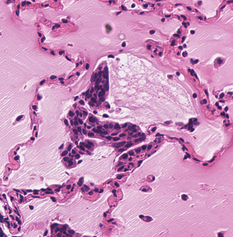
Tumor epithelial tissue: yes
Tumor-associated stroma tissue: no
Normal tissue: yes